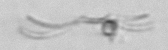
Label: Ophiaster